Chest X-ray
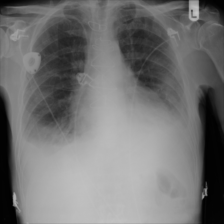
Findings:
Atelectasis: negative
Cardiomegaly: negative
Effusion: positive
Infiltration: positive
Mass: negative
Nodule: negative
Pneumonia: negative
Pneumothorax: negative
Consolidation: negative
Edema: negative
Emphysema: negative
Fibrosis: negative
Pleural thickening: negative
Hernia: negative